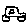
Label: car